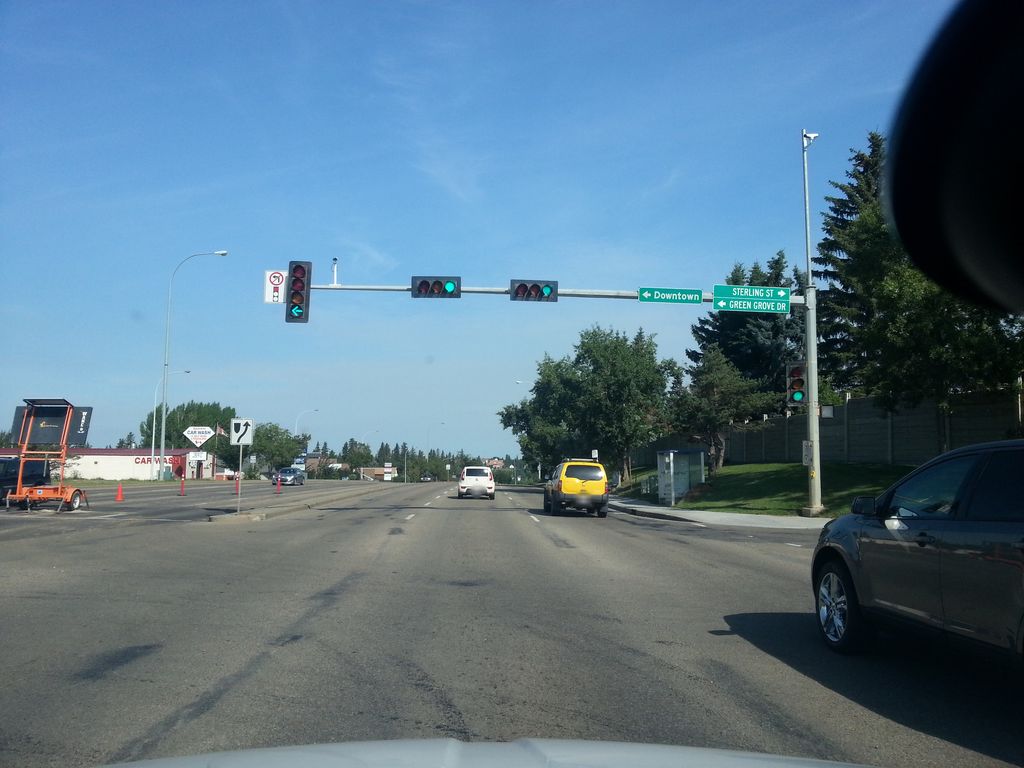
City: edmonton